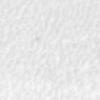
Label: no_change